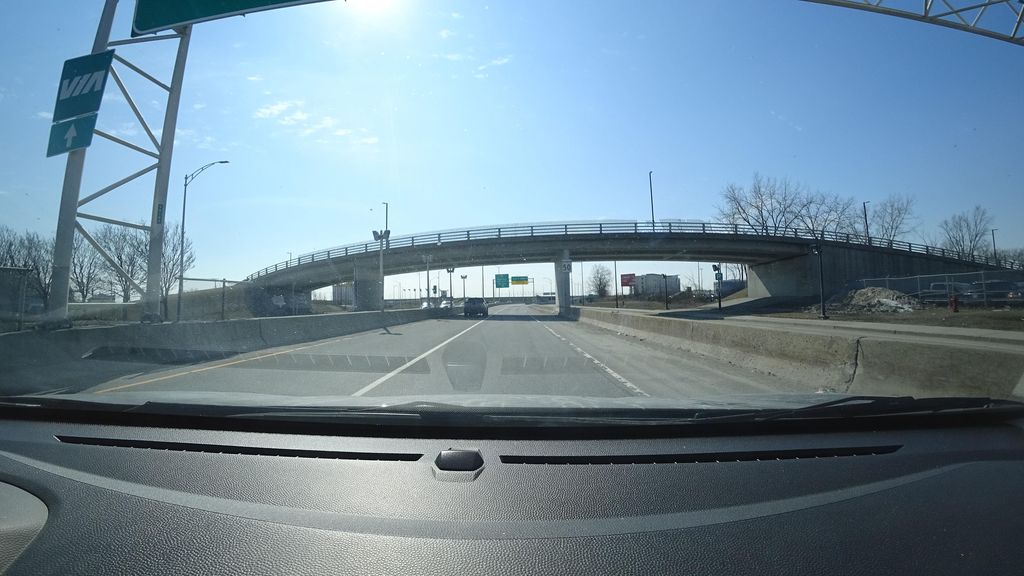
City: montreal